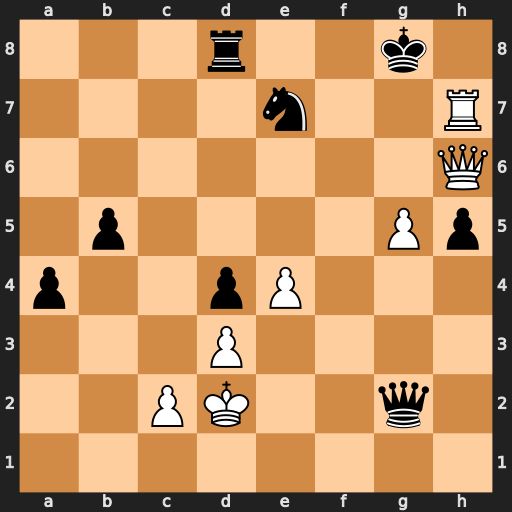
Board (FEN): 3r2k1/4n2R/7Q/1p4Pp/p2pP3/3P4/2PK2q1/8
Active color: w
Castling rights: -
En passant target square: -
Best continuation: Kc1 Qf1+ Kb2 a3+ Ka2 Qf7+ Rxf7